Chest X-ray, PA view. Patient: 76 years old, sex F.
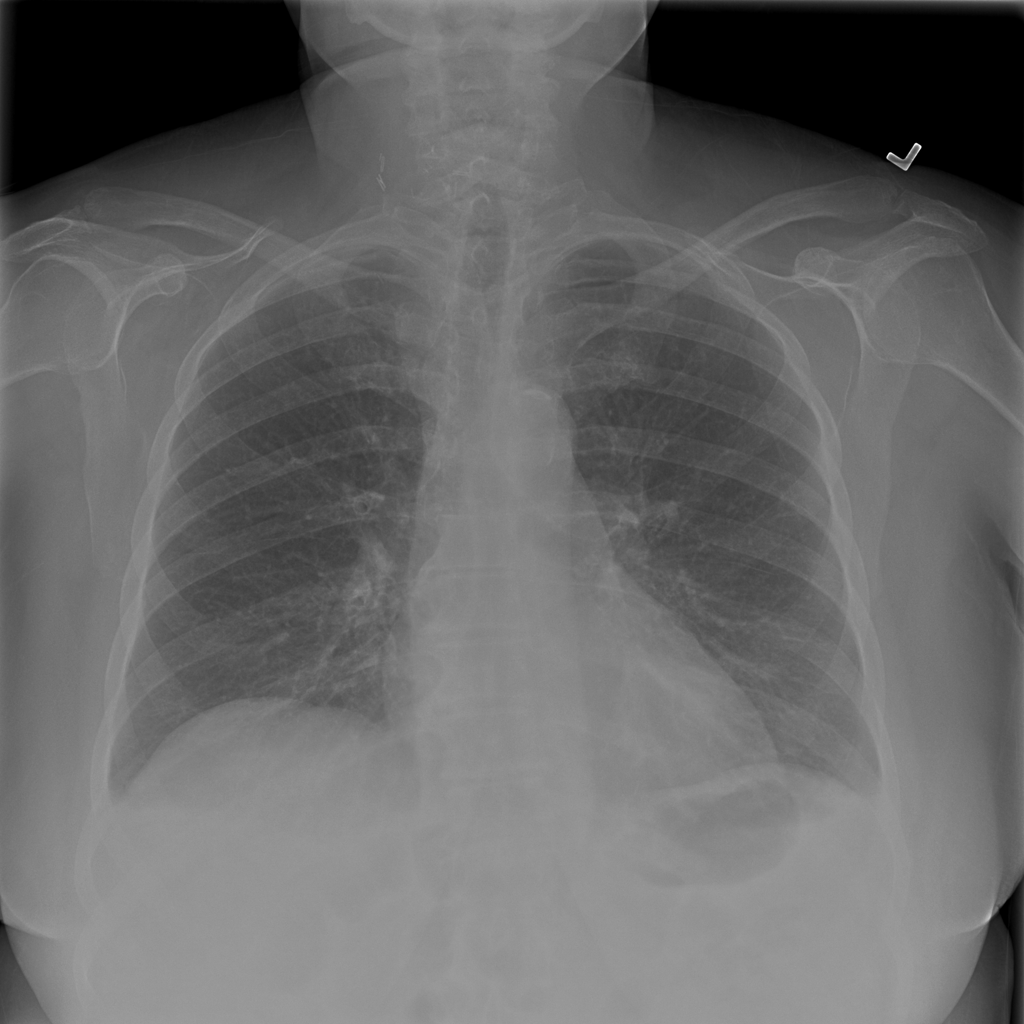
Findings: No Finding